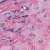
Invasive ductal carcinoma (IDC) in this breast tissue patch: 1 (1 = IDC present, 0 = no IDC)